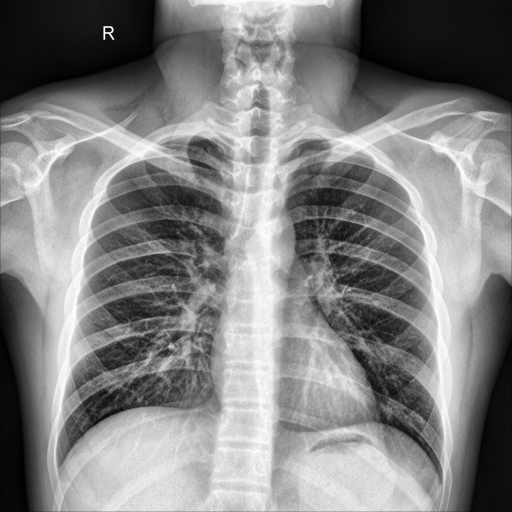
Finding: NORMAL